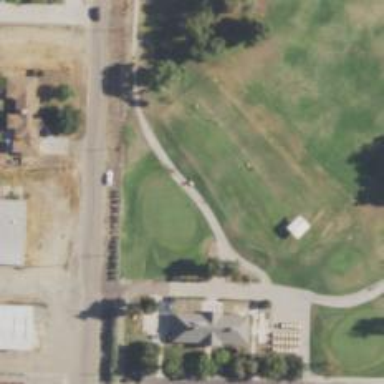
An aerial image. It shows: Path for both road and golf.